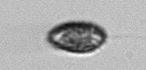
Label: Pseudochattonella_farcimen